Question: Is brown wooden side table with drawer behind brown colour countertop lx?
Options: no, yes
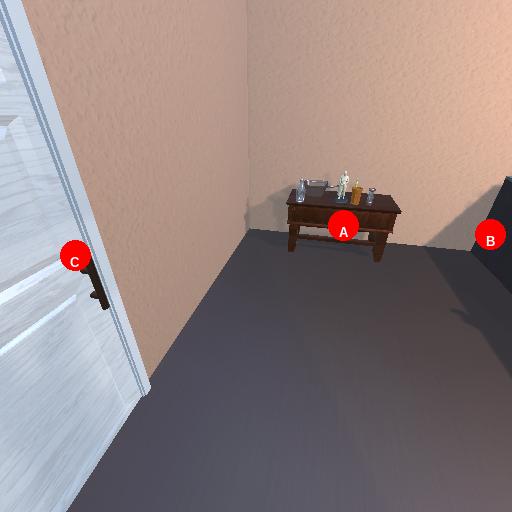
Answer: no